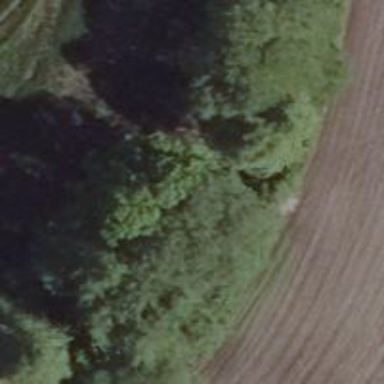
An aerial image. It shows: Row of trees in natural setting.